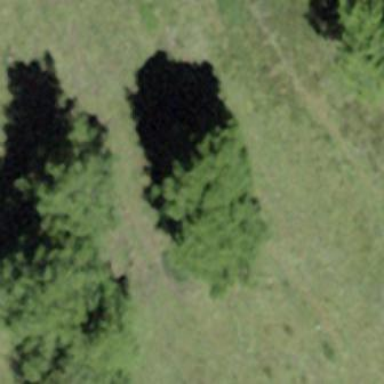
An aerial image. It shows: Forest area.